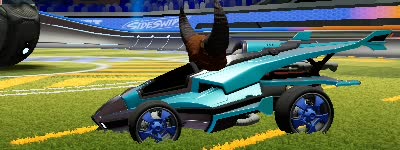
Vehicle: aftershock